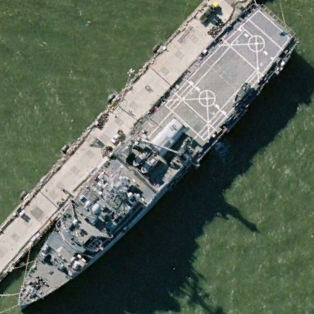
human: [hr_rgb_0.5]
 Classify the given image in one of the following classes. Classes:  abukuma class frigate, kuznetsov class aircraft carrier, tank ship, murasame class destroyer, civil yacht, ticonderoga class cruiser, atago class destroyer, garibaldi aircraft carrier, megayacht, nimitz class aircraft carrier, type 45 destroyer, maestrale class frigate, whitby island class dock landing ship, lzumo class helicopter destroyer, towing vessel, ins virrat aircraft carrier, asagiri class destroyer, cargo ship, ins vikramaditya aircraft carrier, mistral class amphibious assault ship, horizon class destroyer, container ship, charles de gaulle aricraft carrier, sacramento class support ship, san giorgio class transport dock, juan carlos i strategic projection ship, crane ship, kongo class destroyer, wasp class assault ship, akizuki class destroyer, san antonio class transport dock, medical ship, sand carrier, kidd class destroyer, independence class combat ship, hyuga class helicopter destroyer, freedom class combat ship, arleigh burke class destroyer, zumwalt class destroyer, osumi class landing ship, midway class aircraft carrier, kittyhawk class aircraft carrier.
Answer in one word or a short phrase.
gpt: Whitby Island class dock landing ship